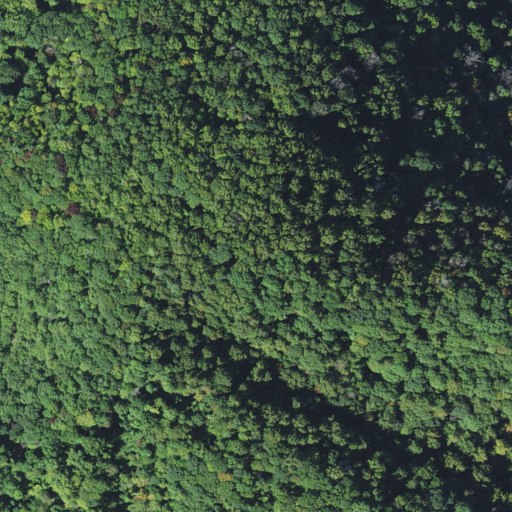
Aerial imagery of mountain in North Carolina named Devil Knob containing deciduous forest and mixed forest